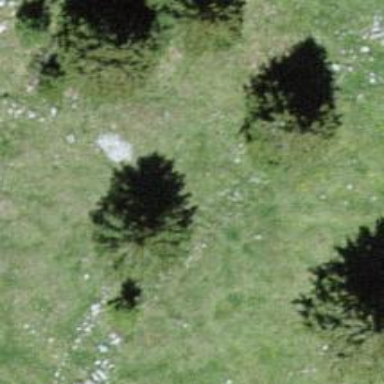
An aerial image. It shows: Needle-leaved tree in nature.